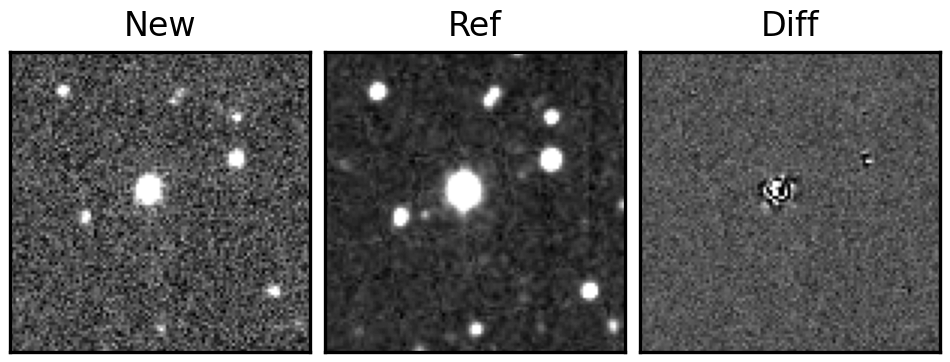
Label: bogus